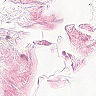
Metastatic tissue present: no